Question: I Try to deploy existing project in window azure.I googled lot and find some tutorials.I follow them.
<URL>
<URL>
I follow these links and download and install Windows 'Azure SDK/Tolls'.But some thing I am missing here.I am with 'VS2010'.Its my Add new web sites wizard.

but I am not find as above link says.
'In the New Project dialog, select Visual C# > Cloud > Windows Azure Project'
Where is my 'Cloud > Windows Azure Project' option.May I missing some 'sdk' to install or I am in totally wrong way? How to test that project locally ?
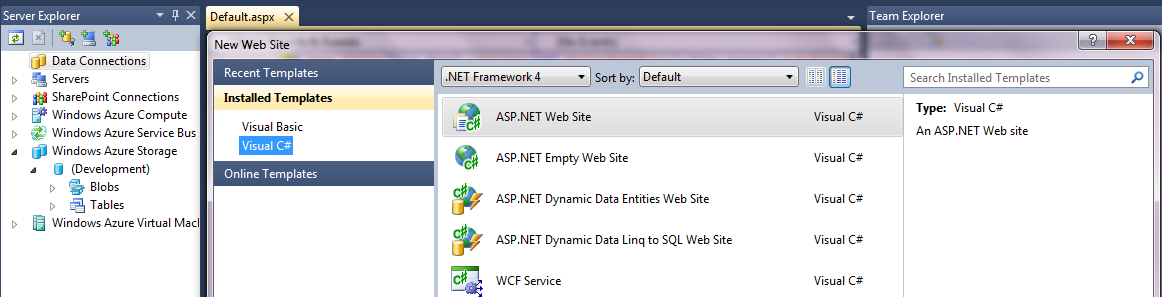
Answer: You can't use the "New Web Site" option. You need to create a "New Project" and create a Web Application. Once you have the Web Application Project created, you add another "New Project", then Cloud >> Windows Azure Cloud Service.